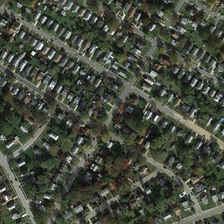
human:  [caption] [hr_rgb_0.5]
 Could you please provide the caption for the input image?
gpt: many buildings and many green trees are in a dense residential area .

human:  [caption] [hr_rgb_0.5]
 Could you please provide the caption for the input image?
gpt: many buildings and many green trees are in a dense residential area .

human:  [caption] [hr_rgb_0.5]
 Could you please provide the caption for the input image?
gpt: many buildings and many green trees are in a dense residential area .

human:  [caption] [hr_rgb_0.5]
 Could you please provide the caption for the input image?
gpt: many buildings and many green trees are in a dense residential area .

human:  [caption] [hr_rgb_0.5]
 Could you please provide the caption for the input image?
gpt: many buildings and many green trees are in a dense residential area .